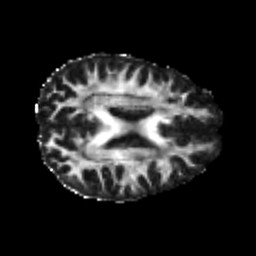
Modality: FA
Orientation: axial
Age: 26
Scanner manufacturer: philips
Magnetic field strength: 3 T
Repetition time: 8.56 s
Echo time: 0.1273 s